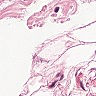
Metastatic tissue present: no